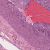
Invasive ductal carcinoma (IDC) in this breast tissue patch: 0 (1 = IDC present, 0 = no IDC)